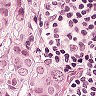
Metastatic tissue present: yes